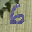
Label: 6